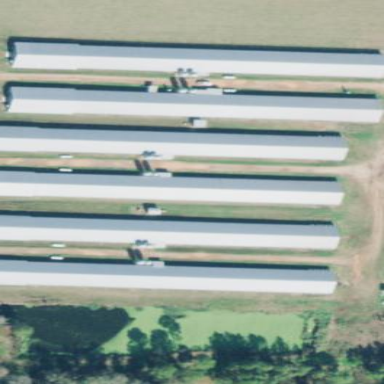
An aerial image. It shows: Poultry farmyard is depicted in the image.